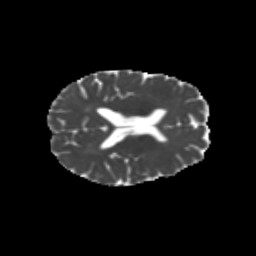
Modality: MD
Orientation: axial
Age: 35
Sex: female
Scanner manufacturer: siemens
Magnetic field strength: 3 T
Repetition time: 1.8 s
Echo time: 0.07 s